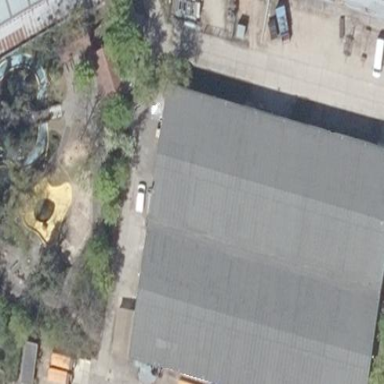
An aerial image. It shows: Commercial building.